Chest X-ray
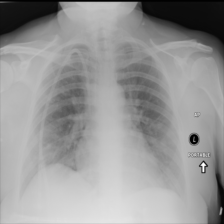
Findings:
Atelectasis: negative
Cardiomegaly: negative
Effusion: negative
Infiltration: positive
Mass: negative
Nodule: positive
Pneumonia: negative
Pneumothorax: negative
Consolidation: negative
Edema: negative
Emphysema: negative
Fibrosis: negative
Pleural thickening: negative
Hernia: negative